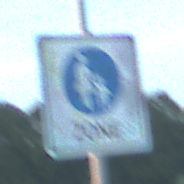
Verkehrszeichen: BeginnFussgaengerzone
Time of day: SunriseSunset
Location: Outdoor (Nature)
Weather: PartlyCloudy
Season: NotSpecified
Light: Natural